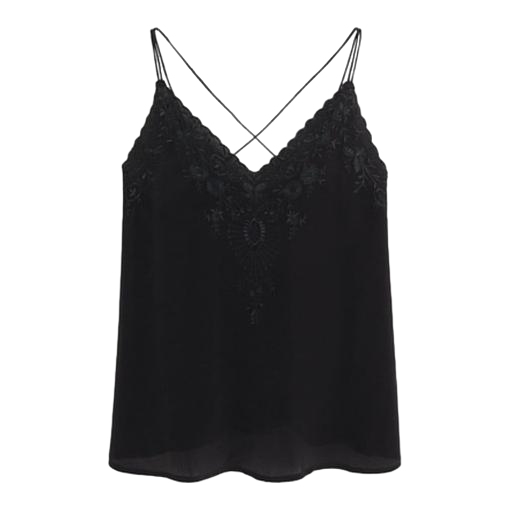
black beaded embroidered crossover tank, black embroidered camisole vest, black embroidered tank, white background